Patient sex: F
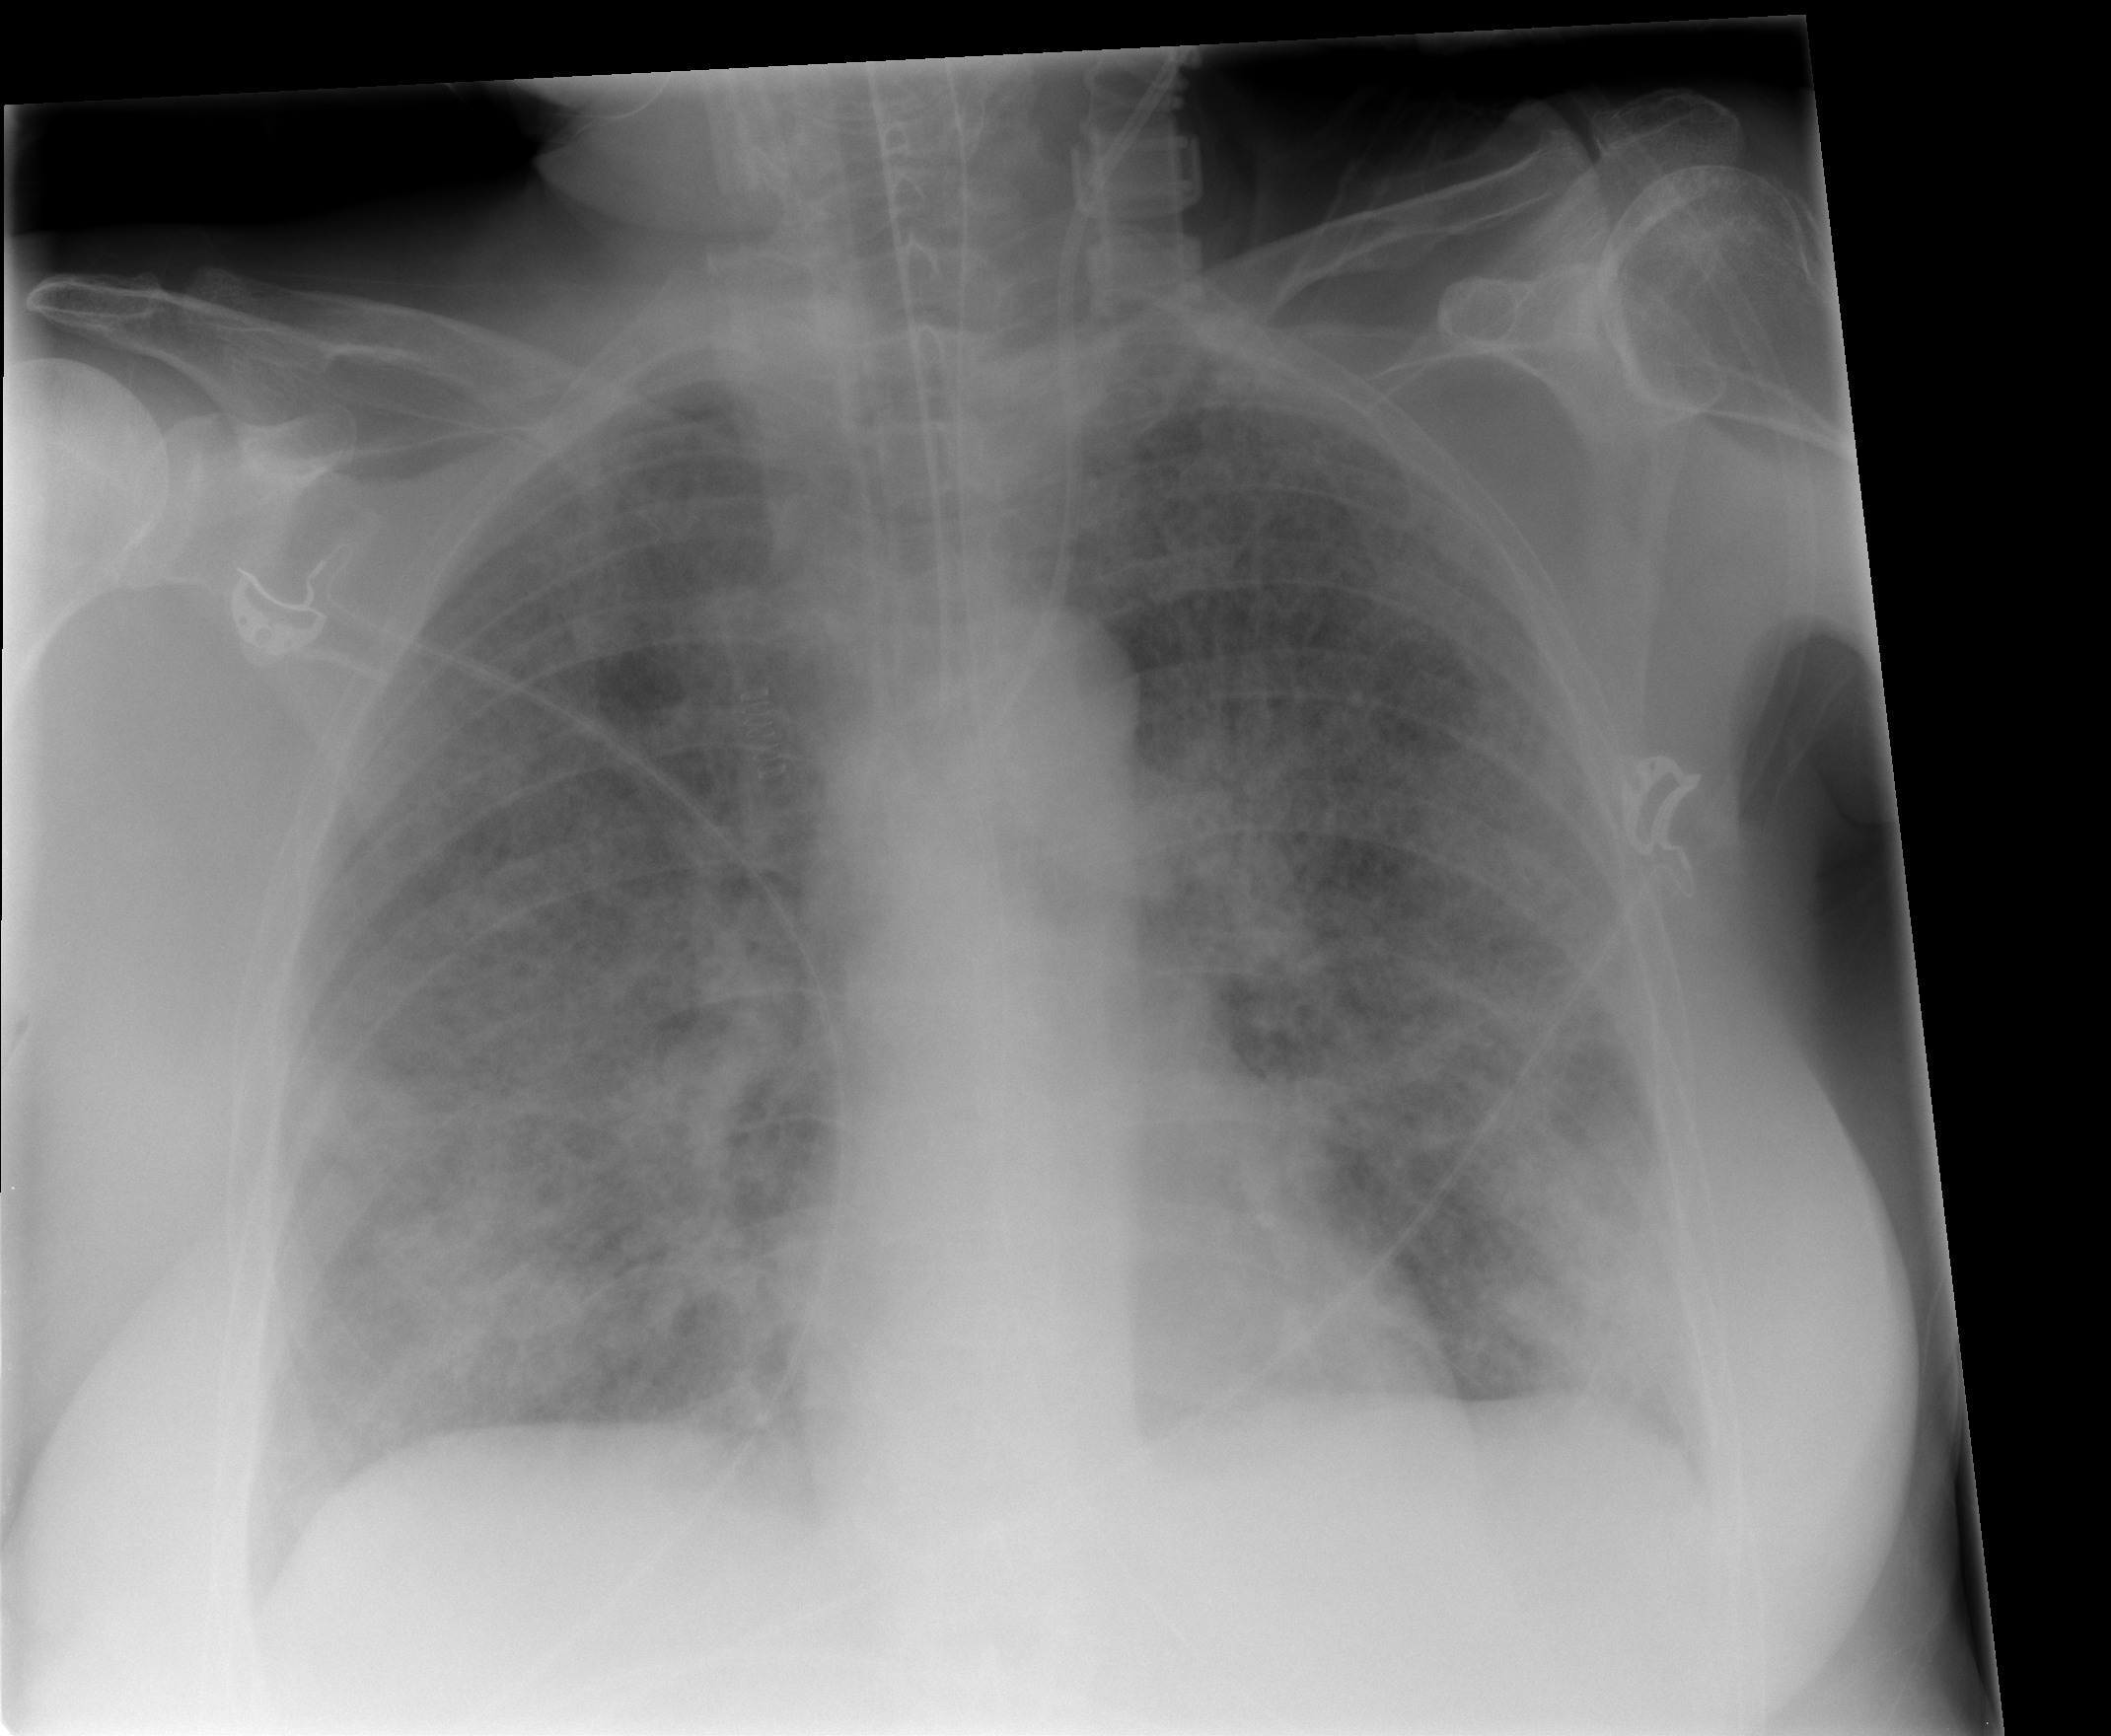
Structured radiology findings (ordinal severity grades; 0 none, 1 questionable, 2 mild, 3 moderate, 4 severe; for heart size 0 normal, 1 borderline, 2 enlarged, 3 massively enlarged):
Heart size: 0
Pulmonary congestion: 2
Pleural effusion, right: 0
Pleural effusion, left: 0
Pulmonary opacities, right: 4
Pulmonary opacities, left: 4
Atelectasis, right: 3
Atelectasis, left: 3